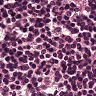
Metastatic tissue present: no